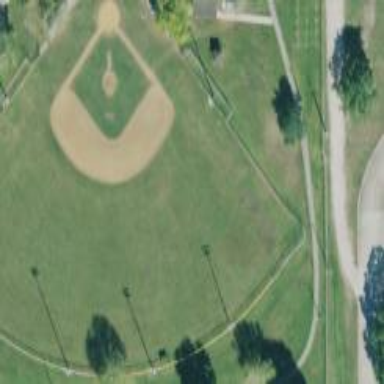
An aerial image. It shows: Baseball pitch for leisure land.